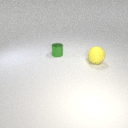
large yellow rubber sphere in front of small green metal cylinder